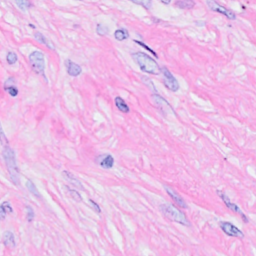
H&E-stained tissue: Breast